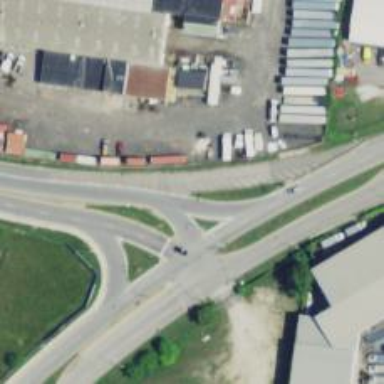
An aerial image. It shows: Secondary link road with asphalt surface.